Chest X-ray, PA view. Patient: 59 years old, sex M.
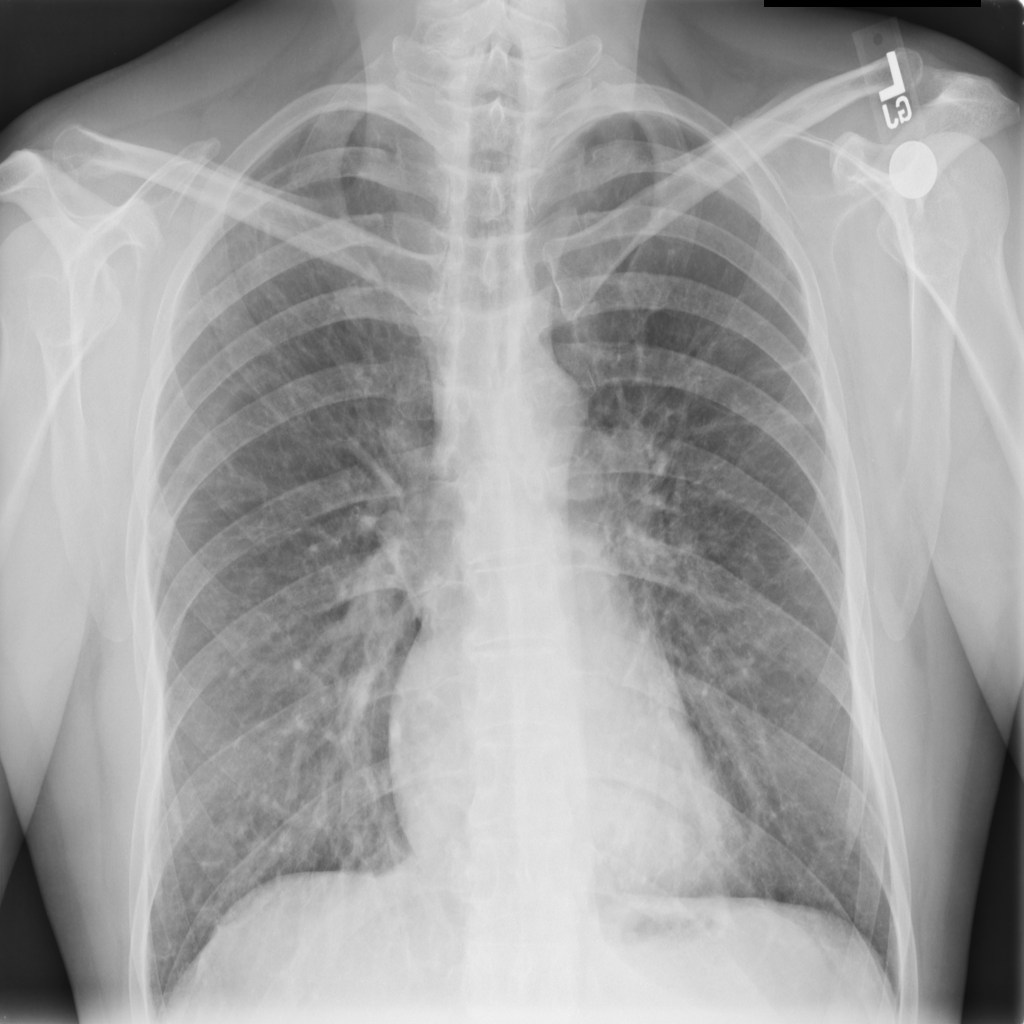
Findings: No Finding